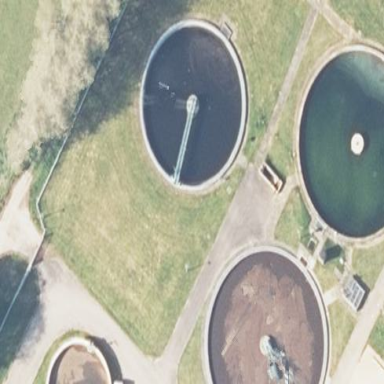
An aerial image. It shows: Image of wastewater.